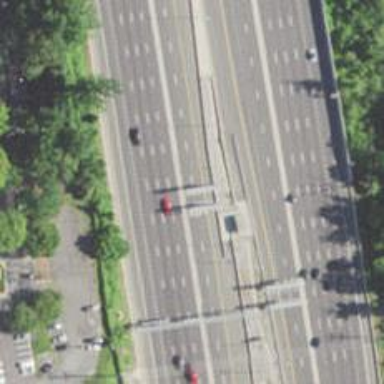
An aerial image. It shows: Toll gantry on the road.